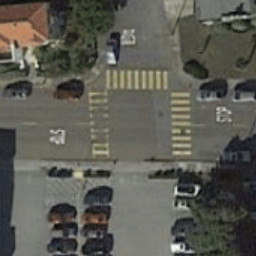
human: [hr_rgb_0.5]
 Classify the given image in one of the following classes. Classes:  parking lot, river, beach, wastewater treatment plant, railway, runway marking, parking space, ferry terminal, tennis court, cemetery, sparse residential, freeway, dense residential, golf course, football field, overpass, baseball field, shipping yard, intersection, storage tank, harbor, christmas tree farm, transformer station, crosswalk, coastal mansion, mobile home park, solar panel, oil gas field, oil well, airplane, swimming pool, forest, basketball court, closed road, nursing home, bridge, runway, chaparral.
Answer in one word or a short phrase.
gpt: crosswalk